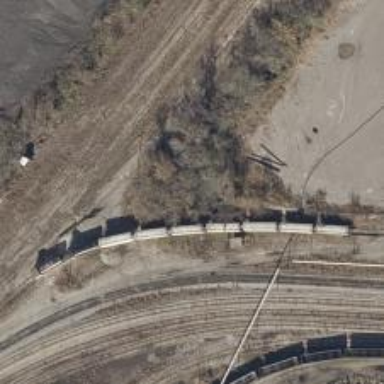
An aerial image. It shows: Railway yard.